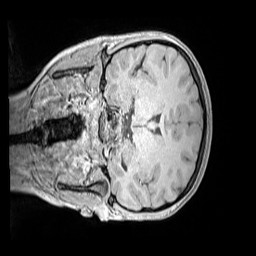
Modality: MP2RAGE
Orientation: coronal
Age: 11
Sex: female
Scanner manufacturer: siemens
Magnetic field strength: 3 T
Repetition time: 4 s
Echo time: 0.00299 s